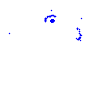
Particle: proton